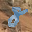
Label: 8